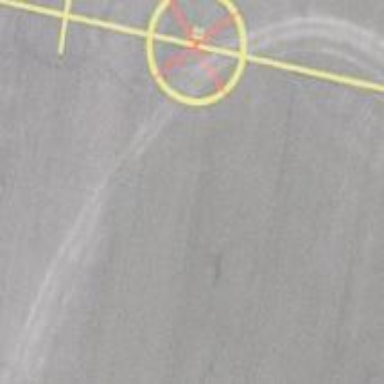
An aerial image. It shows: Image showing helipad at airport.